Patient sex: M
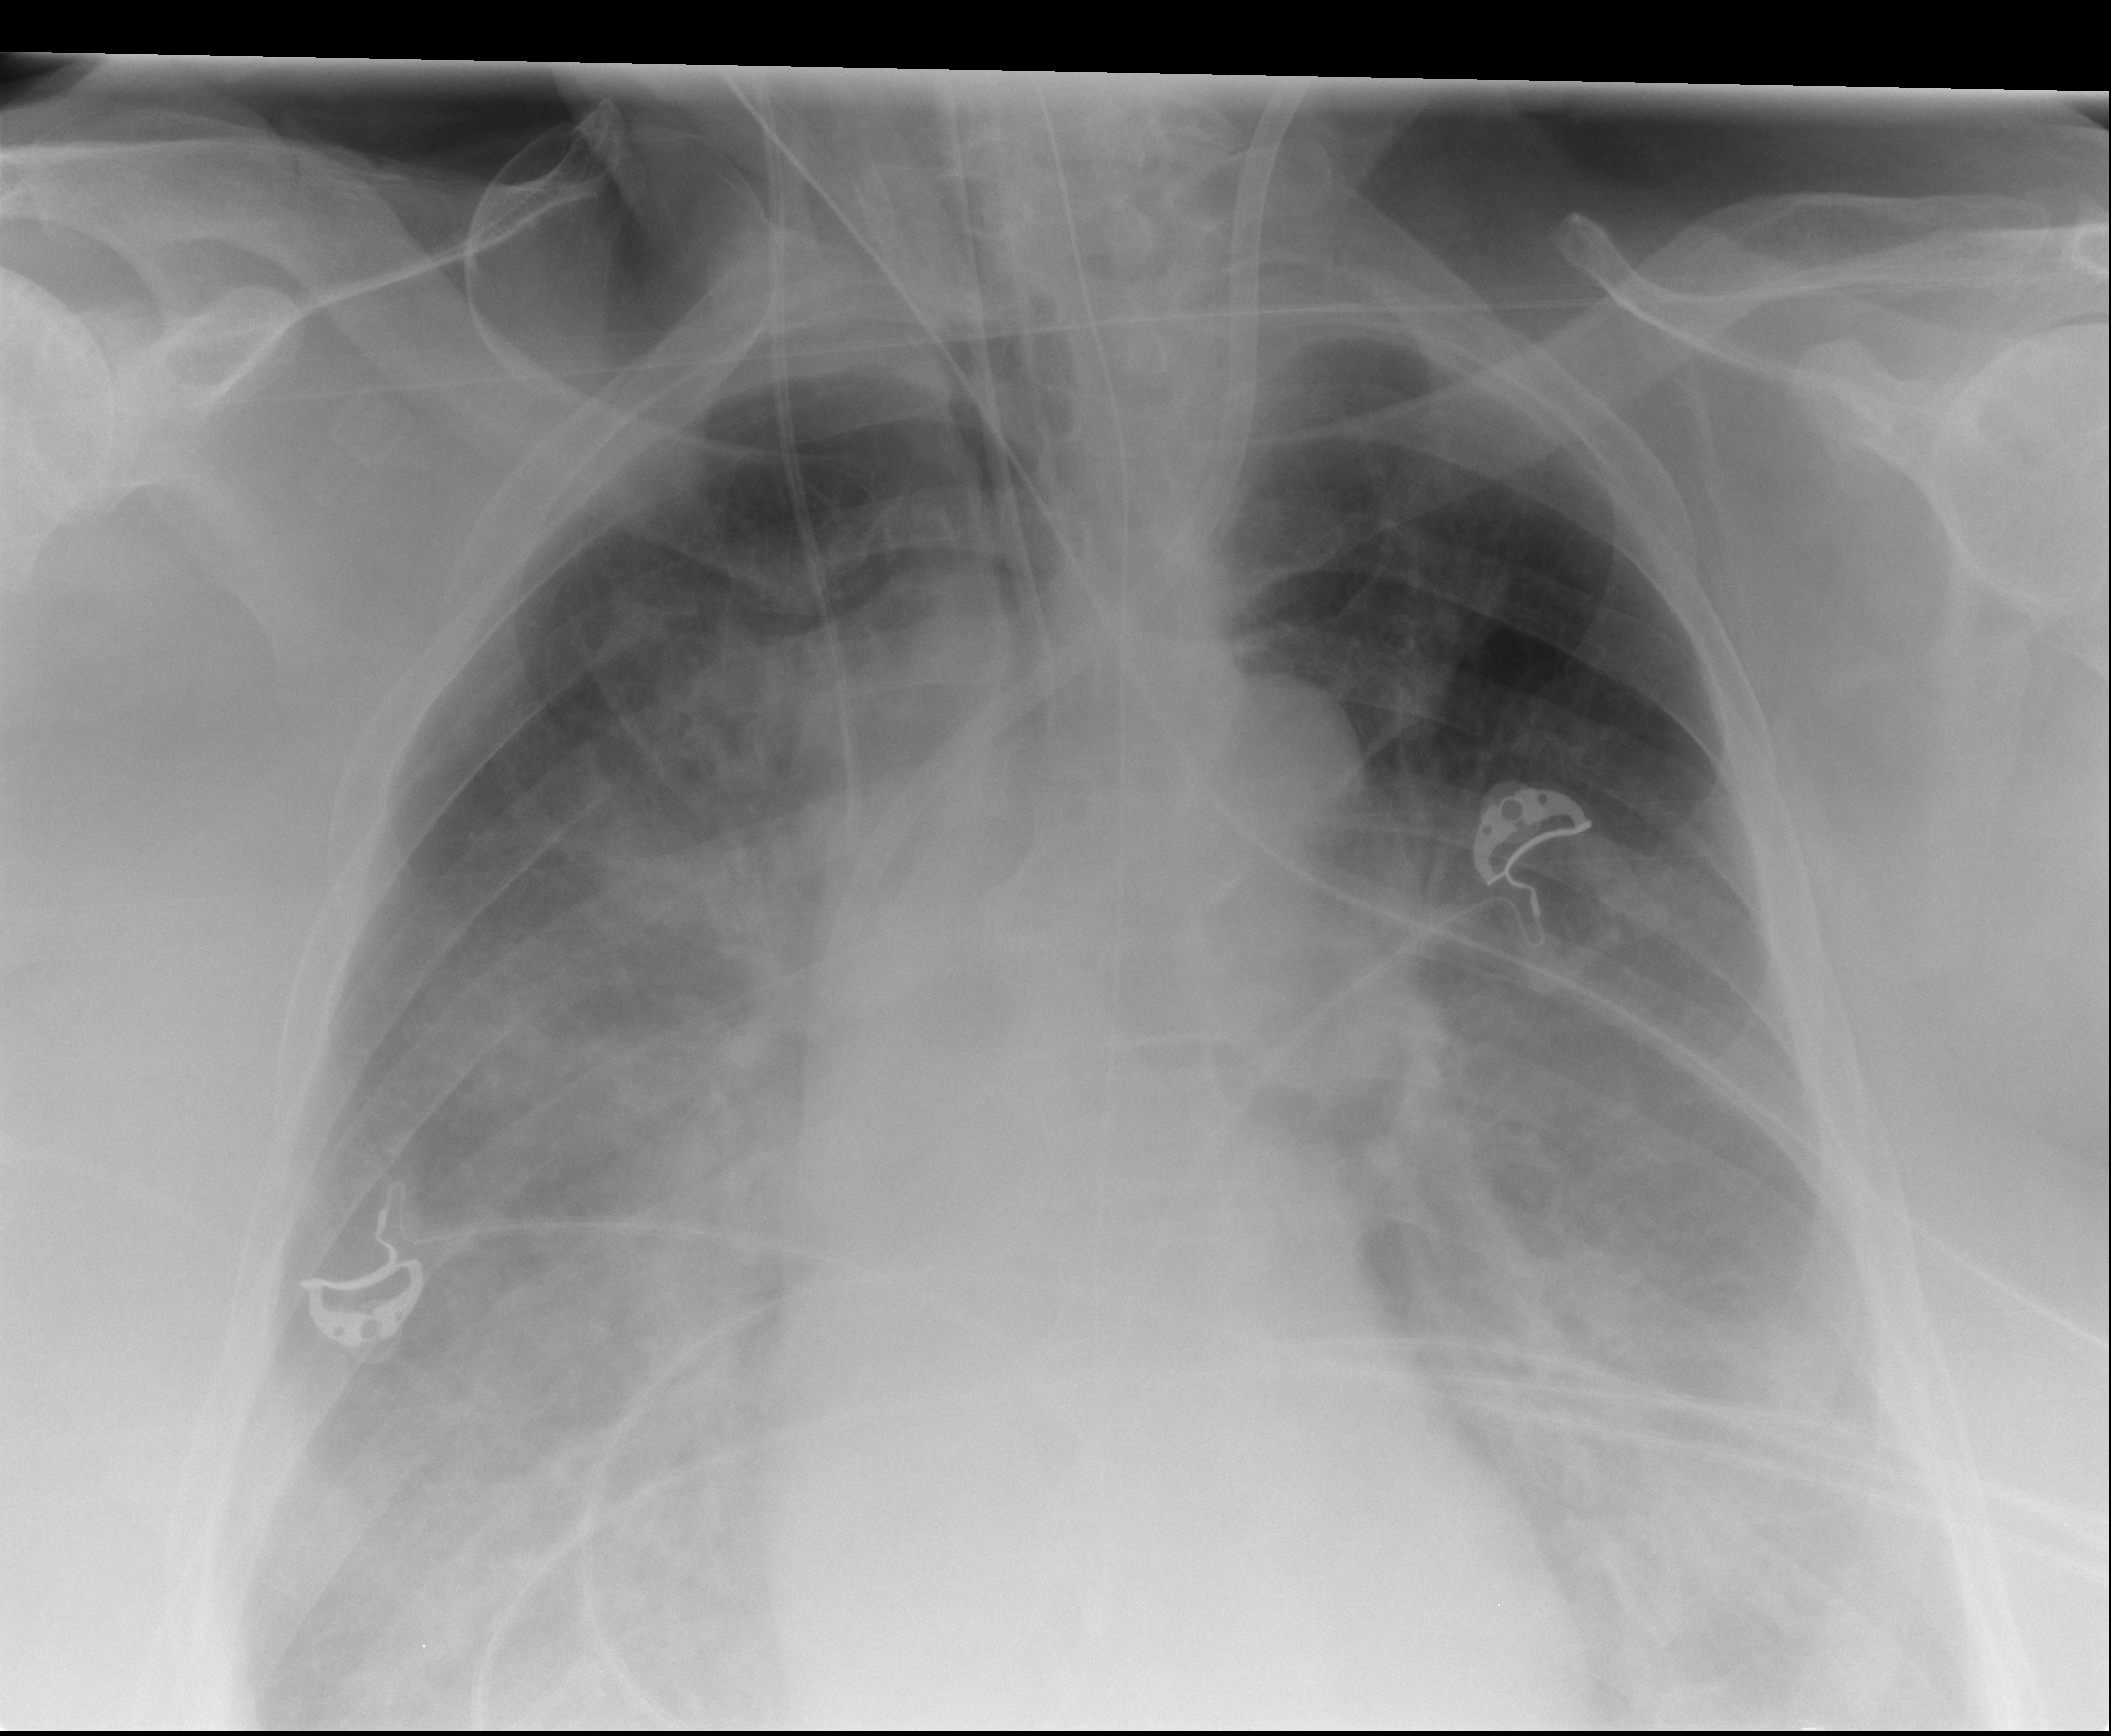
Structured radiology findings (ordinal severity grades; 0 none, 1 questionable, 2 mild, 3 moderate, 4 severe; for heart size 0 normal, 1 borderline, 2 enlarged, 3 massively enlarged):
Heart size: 0
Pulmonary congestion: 2
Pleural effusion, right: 2
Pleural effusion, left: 2
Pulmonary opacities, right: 1
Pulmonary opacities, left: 1
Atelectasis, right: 2
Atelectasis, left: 2